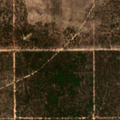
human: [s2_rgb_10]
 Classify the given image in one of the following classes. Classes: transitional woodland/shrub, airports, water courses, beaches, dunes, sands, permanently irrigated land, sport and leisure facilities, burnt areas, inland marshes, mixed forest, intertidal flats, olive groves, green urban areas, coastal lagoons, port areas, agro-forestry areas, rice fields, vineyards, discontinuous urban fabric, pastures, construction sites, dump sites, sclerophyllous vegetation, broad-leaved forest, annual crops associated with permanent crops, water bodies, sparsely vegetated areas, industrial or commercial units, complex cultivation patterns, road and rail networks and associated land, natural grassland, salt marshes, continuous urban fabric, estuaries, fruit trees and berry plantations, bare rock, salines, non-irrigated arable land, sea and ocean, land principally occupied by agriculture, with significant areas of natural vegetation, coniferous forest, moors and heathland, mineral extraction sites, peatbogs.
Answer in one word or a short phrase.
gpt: coniferous forest, transitional woodland/shrub